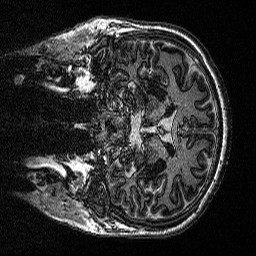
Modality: MP2RAGE
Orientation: coronal
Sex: male
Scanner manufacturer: siemens
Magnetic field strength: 3 T
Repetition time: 5 s
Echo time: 0.00292 s